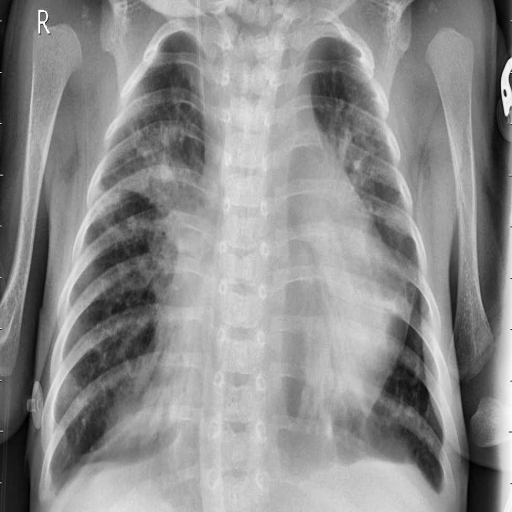
Finding: PNEUMONIA